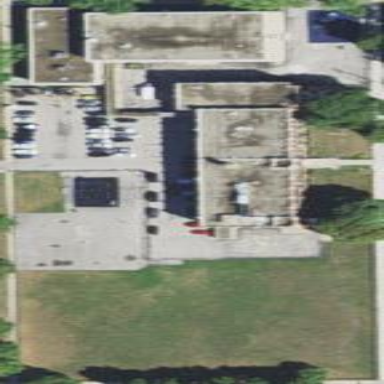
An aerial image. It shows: School.